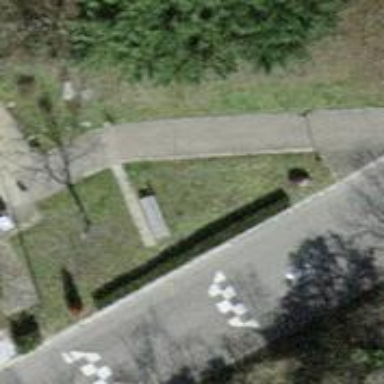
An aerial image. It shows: Brown bench.